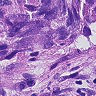
Metastatic tissue present: yes